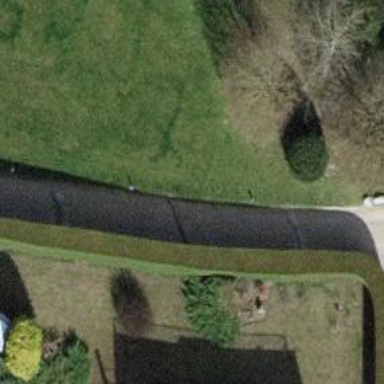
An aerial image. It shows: Pedestrian road.